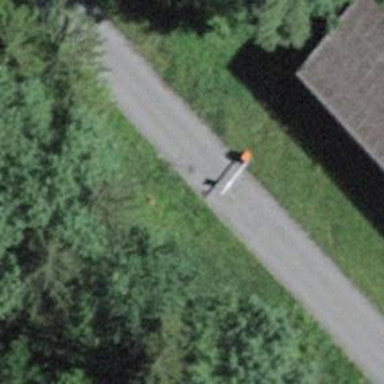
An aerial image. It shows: Lift gate barrier.